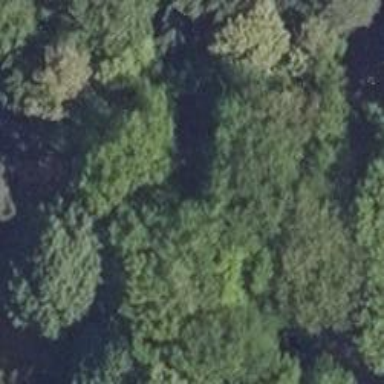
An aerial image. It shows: Single tag "natural: tree."